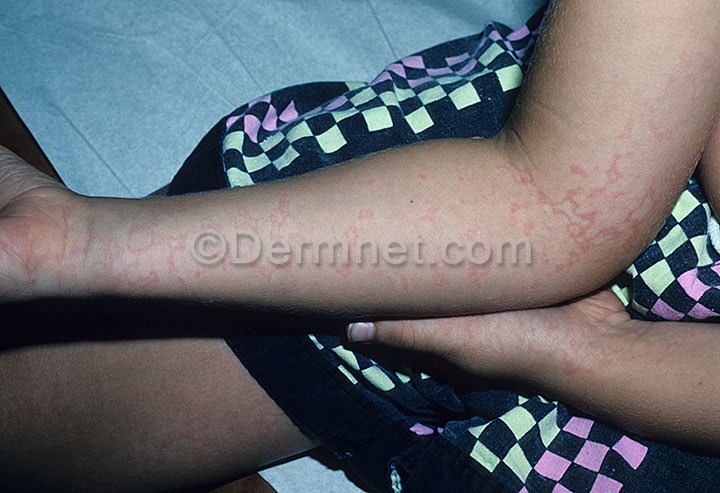
Disease: Exanthems and Drug Eruptions